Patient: sex M, age 21
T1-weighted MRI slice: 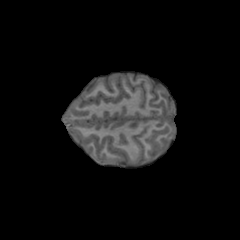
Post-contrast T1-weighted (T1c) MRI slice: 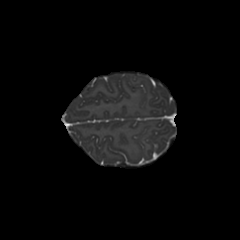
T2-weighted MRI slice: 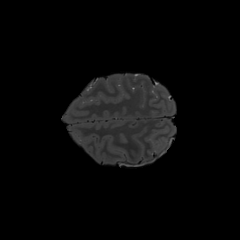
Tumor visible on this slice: yes
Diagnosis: Glioblastoma, IDH-wildtype
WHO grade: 4